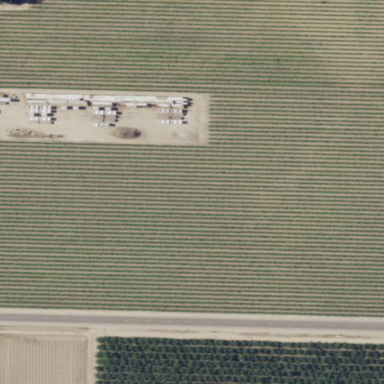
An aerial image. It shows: Vineyard with grape crops.